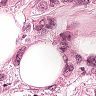
Metastatic tissue present: yes